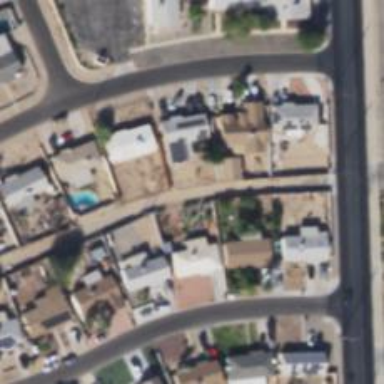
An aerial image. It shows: Alley classified as service road.